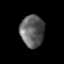
Tissue: prostate
Cell type: T cells
Senescence score: 0.2784
Nuclear area (px): 750
Mean DAPI intensity: 95.581